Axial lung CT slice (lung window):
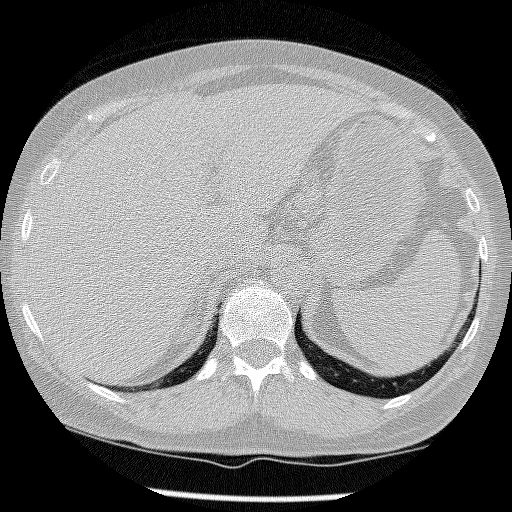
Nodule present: no